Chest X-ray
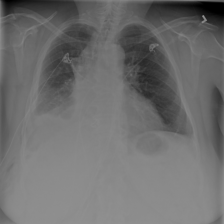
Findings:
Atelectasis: negative
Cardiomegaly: negative
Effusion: negative
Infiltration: negative
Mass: negative
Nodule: negative
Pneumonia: negative
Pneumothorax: negative
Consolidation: negative
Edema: negative
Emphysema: negative
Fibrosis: negative
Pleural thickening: negative
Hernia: negative